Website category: university
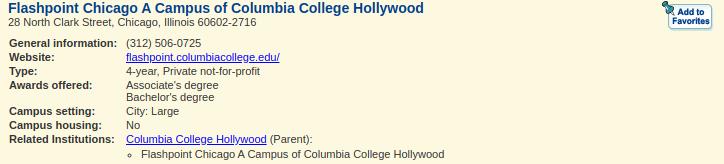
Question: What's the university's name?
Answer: Flashpoint Chicago A Campus of Columbia College Hollywood

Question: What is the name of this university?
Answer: Flashpoint Chicago A Campus of Columbia College Hollywood

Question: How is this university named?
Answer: Flashpoint Chicago A Campus of Columbia College Hollywood

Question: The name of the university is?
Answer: Flashpoint Chicago A Campus of Columbia College Hollywood

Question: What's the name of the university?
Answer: Flashpoint Chicago A Campus of Columbia College Hollywood

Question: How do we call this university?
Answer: Flashpoint Chicago A Campus of Columbia College Hollywood

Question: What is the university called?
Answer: Flashpoint Chicago A Campus of Columbia College Hollywood

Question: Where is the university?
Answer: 28 North Clark Street, Chicago, Illinois 60602-2716

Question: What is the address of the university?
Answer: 28 North Clark Street, Chicago, Illinois 60602-2716

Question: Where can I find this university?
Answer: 28 North Clark Street, Chicago, Illinois 60602-2716

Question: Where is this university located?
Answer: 28 North Clark Street, Chicago, Illinois 60602-2716

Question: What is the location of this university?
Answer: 28 North Clark Street, Chicago, Illinois 60602-2716

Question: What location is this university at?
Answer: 28 North Clark Street, Chicago, Illinois 60602-2716

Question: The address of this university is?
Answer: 28 North Clark Street, Chicago, Illinois 60602-2716

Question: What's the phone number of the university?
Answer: (312) 506-0725

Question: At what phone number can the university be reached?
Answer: (312) 506-0725

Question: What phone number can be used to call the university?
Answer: (312) 506-0725

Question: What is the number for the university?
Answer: (312) 506-0725

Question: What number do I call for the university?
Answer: (312) 506-0725

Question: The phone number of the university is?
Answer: (312) 506-0725

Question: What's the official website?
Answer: flashpoint.columbiacollege.edu/

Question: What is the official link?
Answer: flashpoint.columbiacollege.edu/

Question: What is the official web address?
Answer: flashpoint.columbiacollege.edu/

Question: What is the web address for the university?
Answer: flashpoint.columbiacollege.edu/

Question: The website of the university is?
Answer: flashpoint.columbiacollege.edu/

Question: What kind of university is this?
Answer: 4-year, Private not-for-profit

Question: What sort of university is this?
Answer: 4-year, Private not-for-profit

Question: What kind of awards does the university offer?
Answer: Associate's degree Bachelor's degree

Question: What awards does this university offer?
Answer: Associate's degree Bachelor's degree

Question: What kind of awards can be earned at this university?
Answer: Associate's degree Bachelor's degree

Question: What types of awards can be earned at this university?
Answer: Associate's degree Bachelor's degree

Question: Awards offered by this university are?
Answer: Associate's degree Bachelor's degree

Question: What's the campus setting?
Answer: City: Large

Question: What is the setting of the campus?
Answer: City: Large

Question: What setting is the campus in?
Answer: City: Large

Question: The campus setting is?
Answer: City: Large

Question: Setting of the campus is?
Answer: City: Large

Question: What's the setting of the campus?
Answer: City: Large

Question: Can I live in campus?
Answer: No

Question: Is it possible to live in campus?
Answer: No

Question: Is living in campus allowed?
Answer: No

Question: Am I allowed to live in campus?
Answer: No

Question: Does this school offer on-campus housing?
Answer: No

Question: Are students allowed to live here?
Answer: No

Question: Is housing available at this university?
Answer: No